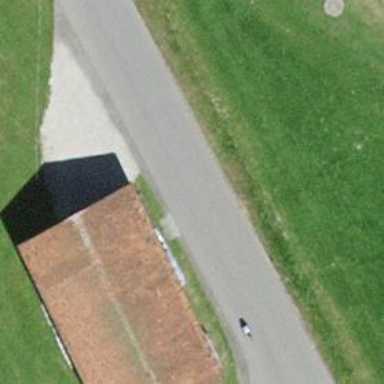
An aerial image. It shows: Gabled roof on farm auxiliary building.